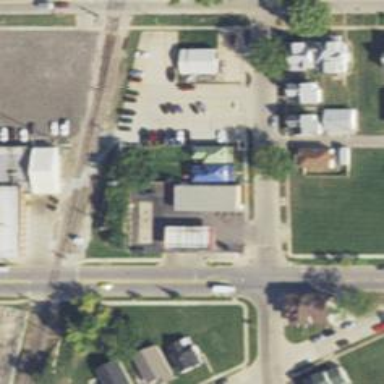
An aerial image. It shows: Convenience shop.